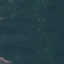
Label: Forest